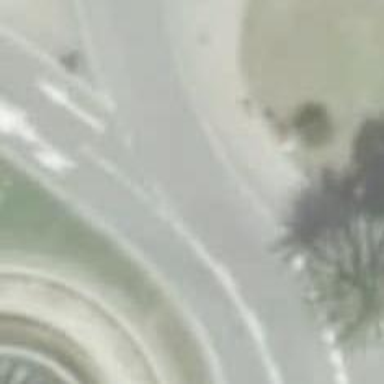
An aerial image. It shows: Residential road with asphalt surface leading to roundabout.